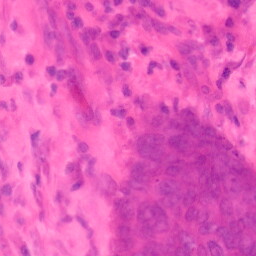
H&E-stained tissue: Colon